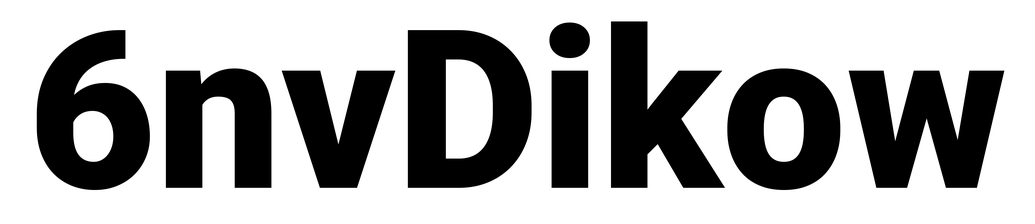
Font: Roboto_Black